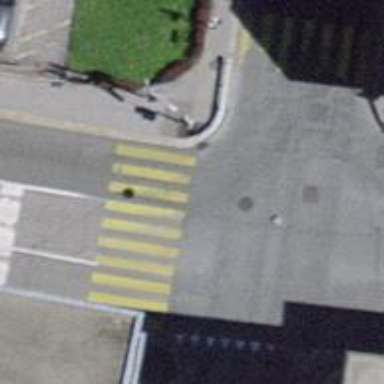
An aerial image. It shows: Zebra crossing on the road.